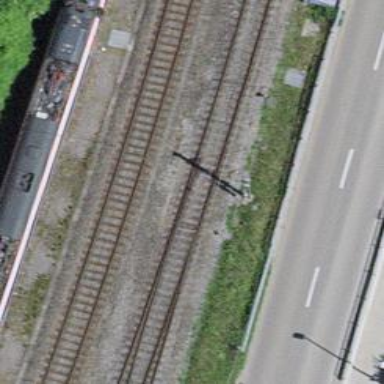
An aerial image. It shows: Railway switch.